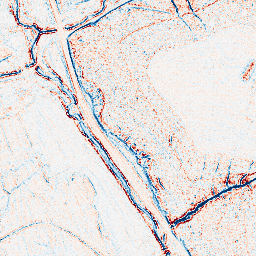
Category: edge_preserving
Decomposition family: bilateral
Decomposition parameters: d: 5
sigma_color: 100
sigma_space: 50
Upsampling method: sinc_hamming
Upsampling parameters: scale: 4
kernel_size: 8
Upsampling scale: 4